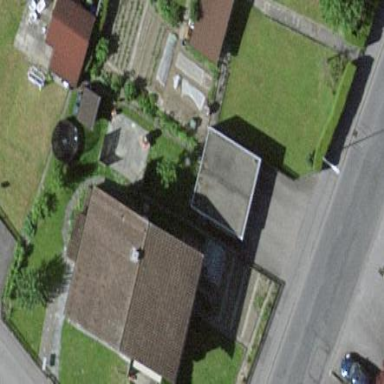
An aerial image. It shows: Semi-detached house.